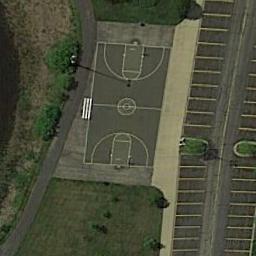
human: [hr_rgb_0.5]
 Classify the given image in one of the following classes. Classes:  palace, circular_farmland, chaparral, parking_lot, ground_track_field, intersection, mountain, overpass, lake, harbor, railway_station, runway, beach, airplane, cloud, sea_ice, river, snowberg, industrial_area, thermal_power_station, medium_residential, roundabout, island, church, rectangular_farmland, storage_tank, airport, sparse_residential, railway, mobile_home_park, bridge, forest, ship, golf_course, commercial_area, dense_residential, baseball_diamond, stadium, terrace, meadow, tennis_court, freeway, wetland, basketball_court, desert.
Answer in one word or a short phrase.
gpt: basketball_court